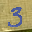
Label: 3